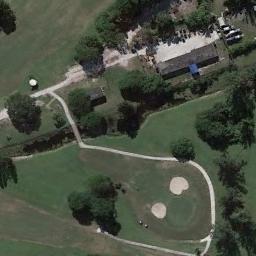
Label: golf_course